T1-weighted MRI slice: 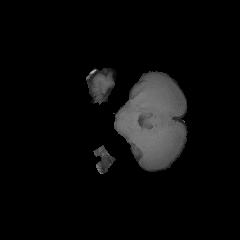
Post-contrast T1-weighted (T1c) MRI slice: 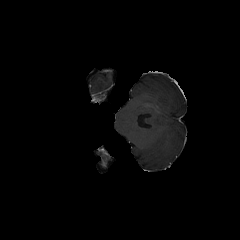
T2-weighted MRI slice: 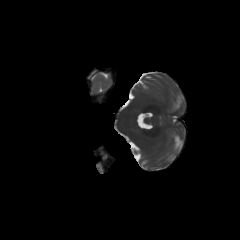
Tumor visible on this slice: no